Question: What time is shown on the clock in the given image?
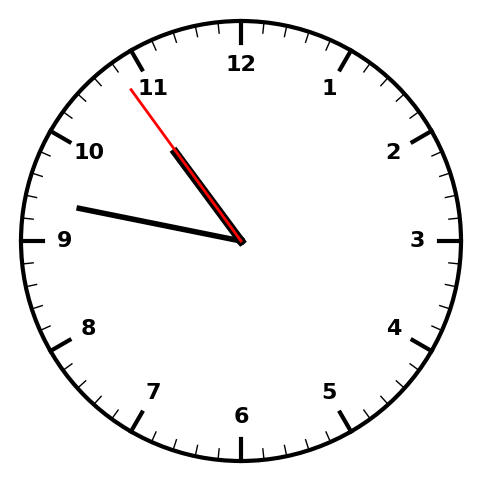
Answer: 10:46:54